Question: I'm using Tablesorter (2.22.1) in MVC Razor application and I have a problem with adding basic filter row.
I've added scripts (js plugins) in bundle.
'''
bundles.Add(new ScriptBundle("~/bundles/initTableSort").Include(
"~/Scripts/libs/jquery.tablesorter.js",
"~/Scripts/libs/jquery.tablesorter.widgets.js",
"~/Scripts/libs/jquery.tablesorter.combined.js")
);
'''
I also included it in with jquery. I'm not using jquery.latest.js, because in my project are different jquery files (new) and they are added to the _Layout.
'''
@Scripts.Render("~/bundles/jquery")
...
@Scripts.Render("~/bundles/initTableSort")
'''
I have my own css and I don't use Tablesorter themes.
My js functions:
'''
$(".tablesorter").tablesorter({
sortReset: true,
sortRestart: true,
widthFixed : true,
textAttribute: 'data-sort',
widgets: ["filter"],
widgetOptions: {
filter_external: '.search',
filter_defaultFilter: { 1: '~{query}' },
filter_columnFilters: true,
filter_placeholder: { search: 'Search...' },
filter_saveFilters: true,
filter_reset: '.reset'
},
headers: {
'th.smallChart, th.errorLink': {
sorter: false,
filter: false
},
'th.errorDifference': {
sorter: 'data'
}
}
});
'''
Data in table are rendered by foreach loop, but the headers and table has needed classes/ids. I don't paste the table code, because it's too long and I think there's no problem with it how it looks like.
After that sorting, reset sorting (after third click), custom parser works fine, but include Widget 'Filter' gives me only row to write a filter query to every column, but it's not working. I could write something, but table is not filtered after that. I don't know why. Inspect doesn't show any error.
Please, someone could help me with that and write what I'm doing wrong?
EDIT 1
I even create new project with data from this documentation <URL> and i have still the same issue, so I have to something do wrong, but I don't know what and where.

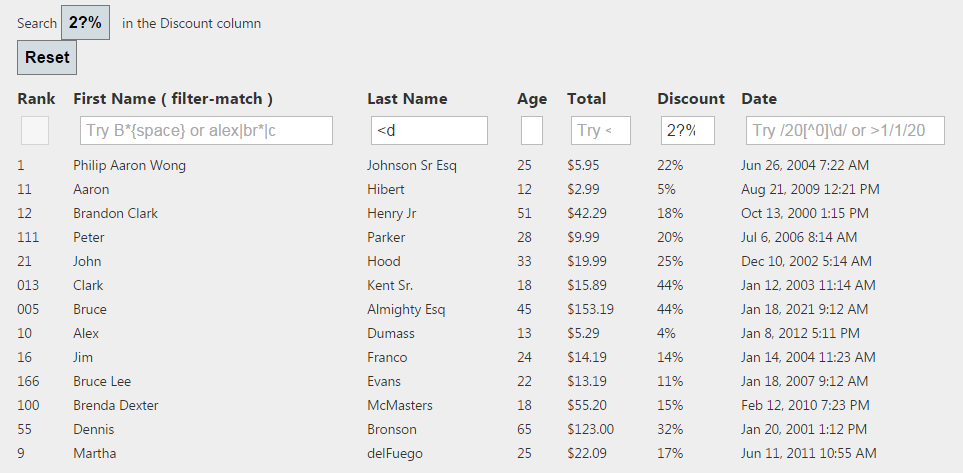
Answer: PROBLEM SOLVED
Problem was in .css theme file... I don't link a .css blue theme file, because I use my own css, but there is no info about that you have to add part of .css theme file to use filtering.
You have to only add
'''
/* rows hidden by filtering (needed for child rows) */
.tablesorter .filtered {
display: none;
}
/* ajax error row */
.tablesorter .tablesorter-errorRow td {
text-align: center;
cursor: pointer;
background-color: #e6bf99;
}
'''
to your .css file and everything goes fine.